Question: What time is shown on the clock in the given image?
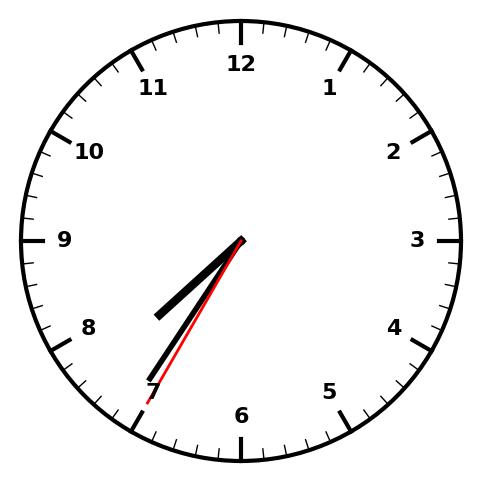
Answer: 07:35:35